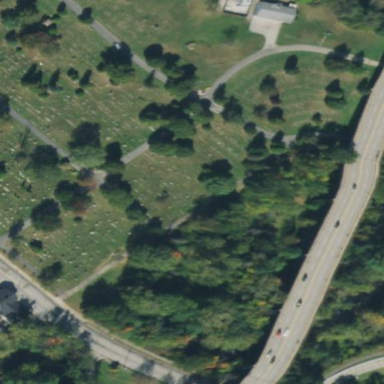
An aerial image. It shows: Cemetery.